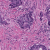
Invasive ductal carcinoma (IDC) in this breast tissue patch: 1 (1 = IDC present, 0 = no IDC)